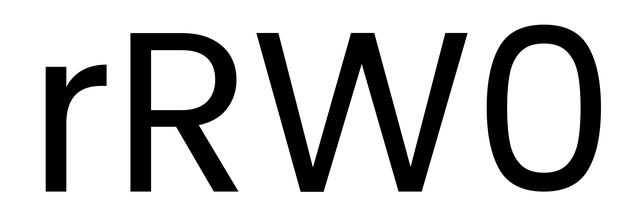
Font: Poppins-Regular